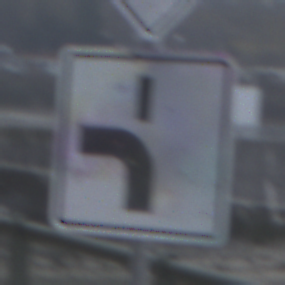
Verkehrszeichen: VerlaufVorfahrtsstrasse5
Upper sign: Vorfahrtsstrasse
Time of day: MorningAfternoon
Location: Outdoor (Suburban)
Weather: Overcast
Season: NotSpecified
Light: Natural